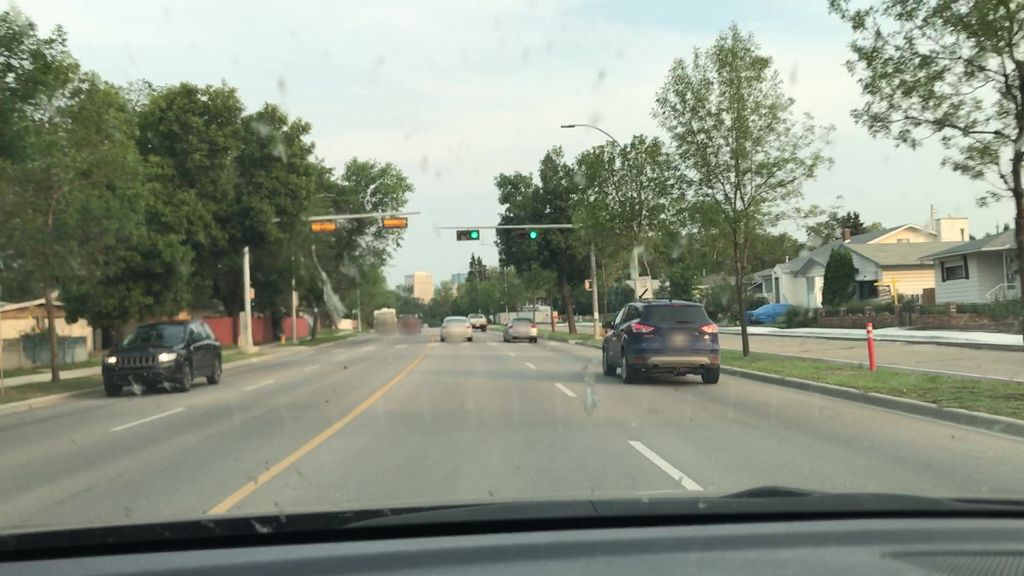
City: edmonton